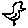
Label: bird